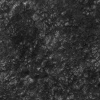
Atmospheric dust classification: not_dusty